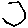
Label: hexagon